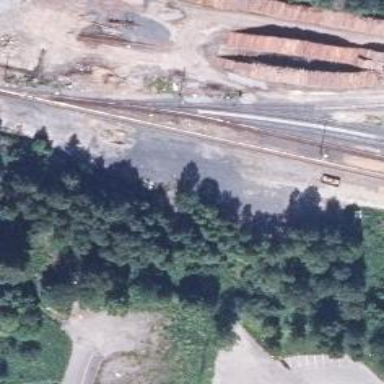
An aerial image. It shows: Railway siding with rails.